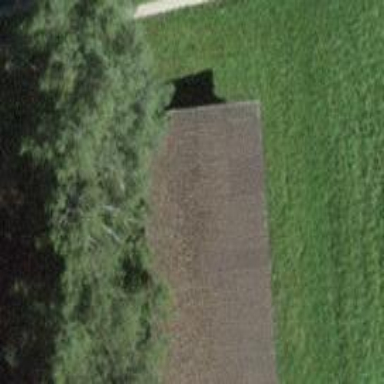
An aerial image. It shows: Rural barn.